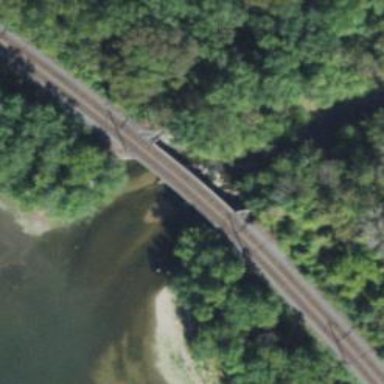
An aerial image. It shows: Bridge over railway line.